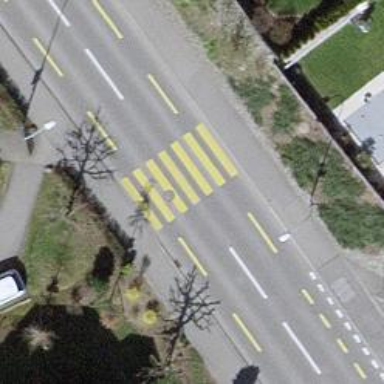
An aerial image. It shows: Secondary road with dedicated cycle lane.